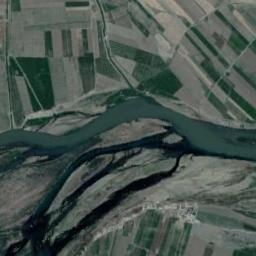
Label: river